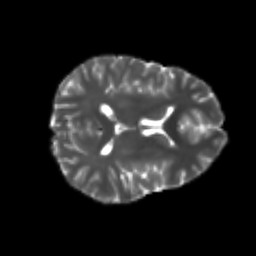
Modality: T2w
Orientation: axial
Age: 22
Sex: female
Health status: healthy
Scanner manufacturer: philips
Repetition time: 7.388 s
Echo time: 0.08599 s